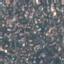
Land use / land cover class: Residential